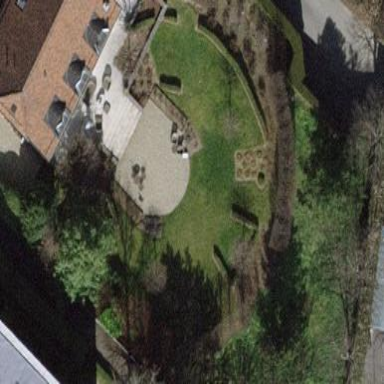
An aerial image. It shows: Residential garden.